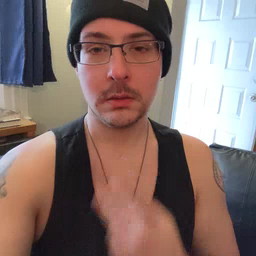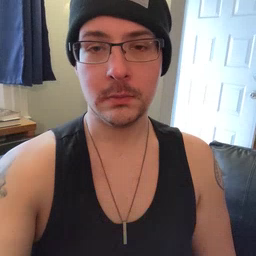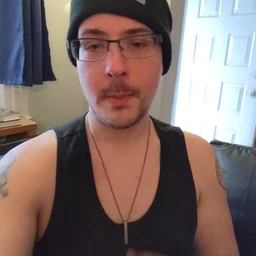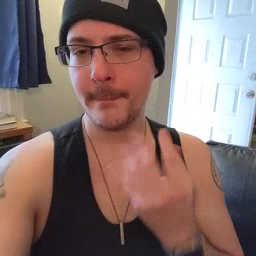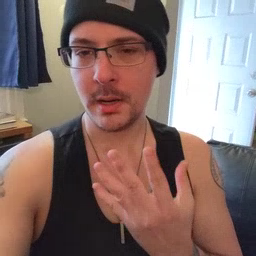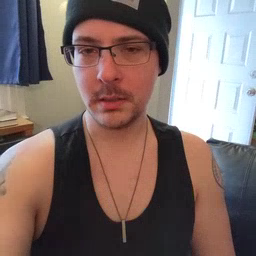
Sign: many